【题型】解答题　【知识点】立体几何　【难度】medium
在多面体 \(ABCDE\) 中，平面 \(ABE \perp\) 平面 \(BCE\)，\(BC \perp CE\)，\(\angle EBC = 30^\circ\)，\(BE = 2\)，\(\triangle ABE\) 是以 \(BE\) 为斜边的等腰直角三角形，四边形 \(ABCD\) 为平行四边形，\(M,N\) 分别为 \(AD,BE\) 的中点.

\vspace{1em}

(1) 求证：\(MN \perp CE\);

(2) 求平面 \(ABC\) 与平面 \(ACE\) 的夹角的余弦值.

\vspace{1em}
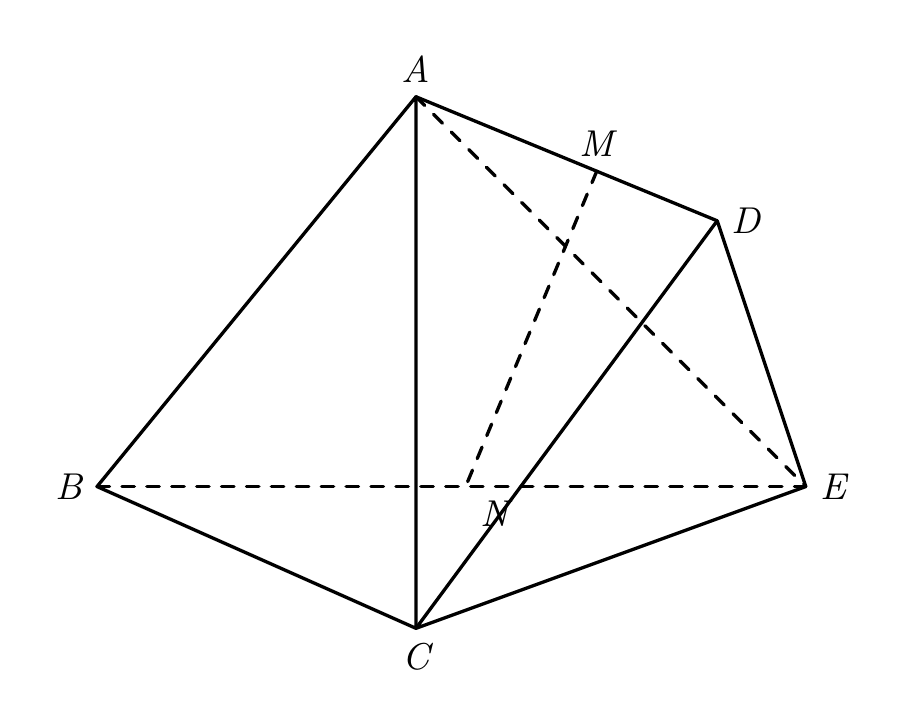
【解答】

\textbf{【解】}

(1) 连接 \(AN\)，

\(\because \triangle ABE\) 是以 \(BE\) 为斜边的等腰直角三角形，\(N\) 为 \(BE\) 的中点，
\(\therefore AN \perp BE\)，

又平面 \(ABE \perp\) 平面 \(BCE\)，平面 \(ABE \cap\) 平面 \(BCE = BE\)，\(AN \subset\) 平面 \(ABE\)，

\(\therefore AN \perp\) 平面 \(BCE\)，又 \(\because CE \subset\) 平面 \(BCE\)，

\(\therefore AN \perp CE\)，

\(\because\) 四边形 \(ABCD\) 为平行四边形，\(M\) 为 \(AD\) 的中点，

\(\therefore BC \parallel AD, BC \parallel AM\)，

又 \(\because CE \perp BC\)，\(\therefore CE \perp AM\)，

又 \(AN \cap AM = A\)，\(AN, AM \subset\) 平面 \(AMN\)，

\(\therefore CE \perp\) 平面 \(AMN\)，又 \(\because MN \subset\) 平面 \(AMN\)，

\(\therefore CE \perp MN\).

\vspace{1em}

(2) 在平面 \(BCE\) 中，过 \(N\) 作 \(NF \perp BE\) 交 \(BC\) 于点 \(F\)，结合(1)易知 \(NF, NE, NA\) 两两垂直. 所以以 \(NF, NE, NA\) 分别为 \(x\) 轴、\(y\) 轴、\(z\) 轴建立空间直角坐标系如图所示.

\(\because \angle EBC = 30^\circ, BE = 2\)，\(\therefore AN = BN = NE = \dfrac{1}{2}BE = 1\)，\(CE = \dfrac{1}{2}BE = 1\)，\(\angle BEC = 60^\circ\)，

则 \(N(0,0,0), A(0,0,1), B(0,-1,0), E(0,1,0), C\left(\dfrac{\sqrt{3}}{2},\dfrac{1}{2},0\right)\)，

\(\therefore \overrightarrow{AE} = (0,1,-1), \overrightarrow{CE} = \left(-\dfrac{\sqrt{3}}{2},\dfrac{1}{2},0\right), \overrightarrow{BA} = (0,1,1), \overrightarrow{BC} = \left(\dfrac{\sqrt{3}}{2},\dfrac{3}{2},0\right)\).

设平面 \(ACE\) 的法向量为 \(\vec{n} = (x,y,z)\)，

\(\therefore \begin{cases} \vec{n} \cdot \overrightarrow{CE} = 0 \\ \vec{n} \cdot \overrightarrow{AE} = 0 \end{cases} \implies \begin{cases} -\dfrac{\sqrt{3}}{2}x + \dfrac{1}{2}y = 0, \\ y - z = 0, \end{cases}\) 取 \(x = 1\)，则 \(y = \sqrt{3}, z = \sqrt{3}\)，

故 \(\vec{n} = (1,\sqrt{3},\sqrt{3})\) 是平面 \(ACE\) 的一个法向量，

设平面 \(ABC\) 的法向量为 \(\vec{m} = (x_1,y_1,z_1)\)，

\(\therefore \begin{cases} \vec{m} \cdot \overrightarrow{BA} = 0 \\ \vec{m} \cdot \overrightarrow{BC} = 0 \end{cases} \implies \begin{cases} y_1 + z_1 = 0, \\ \dfrac{\sqrt{3}}{2}x_1 + \dfrac{3}{2}y_1 = 0, \end{cases}\) 取 \(y_1 = -1\)，则 \(x_1 = \sqrt{3}, z_1 = 1\)，

故平面 \(ABC\) 的法向量为 \(\vec{m} = (\sqrt{3},-1,1)\)，

设平面 \(ABC\) 与平面 \(ACE\) 的夹角为 \(\alpha\)，

则
\[
\cos\alpha = \dfrac{|\vec{m} \cdot \vec{n}|}{|\vec{m}| |\vec{n}|} = \dfrac{|1 \times \sqrt{3} + \sqrt{3} \times (-1) + \sqrt{3} \times 1|}{\sqrt{1^2 + (\sqrt{3})^2 + (\sqrt{3})^2} \times \sqrt{(\sqrt{3})^2 + (-1)^2 + 1^2}} = \dfrac{\sqrt{105}}{35},
\]

故平面 \(ABC\) 与平面 \(ACE\) 的夹角的余弦值为 \(\dfrac{\sqrt{105}}{35}\).

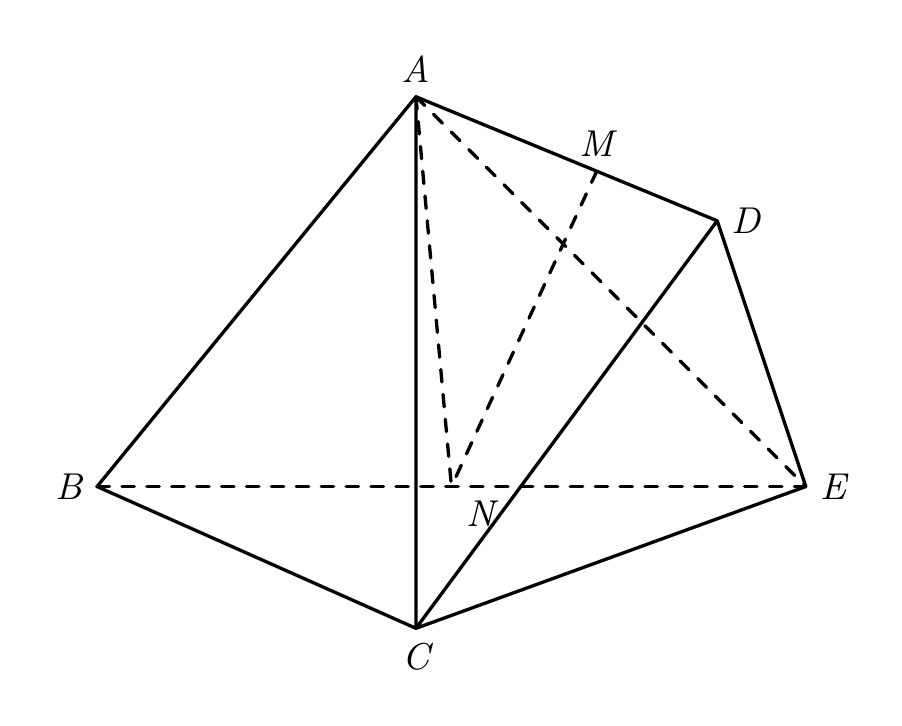
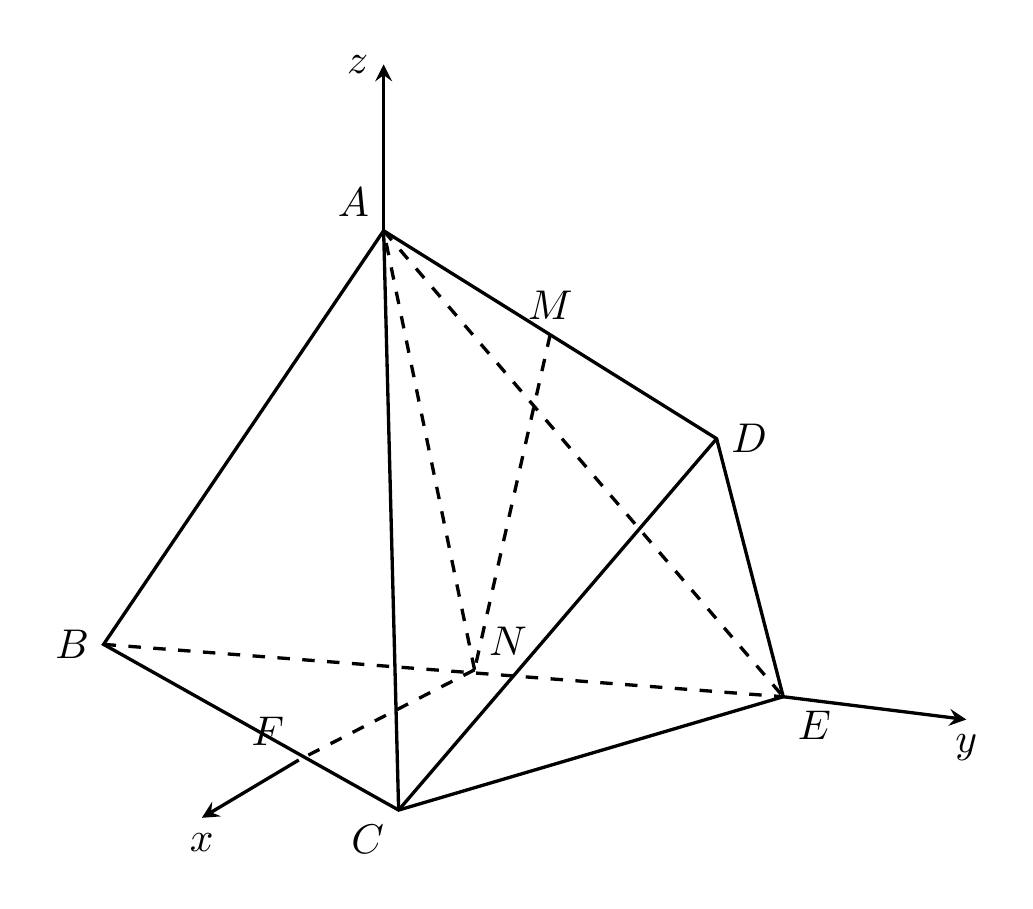